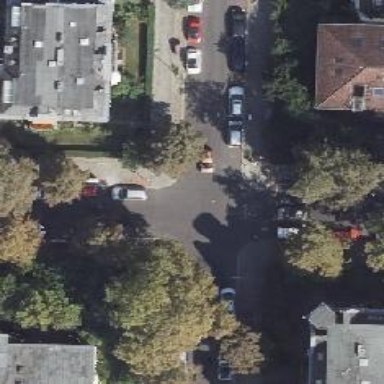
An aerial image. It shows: Residential area with junction.